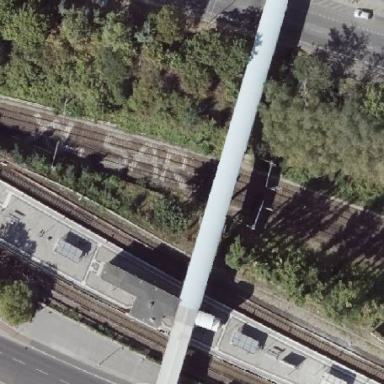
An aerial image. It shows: Bridge with beam structure.